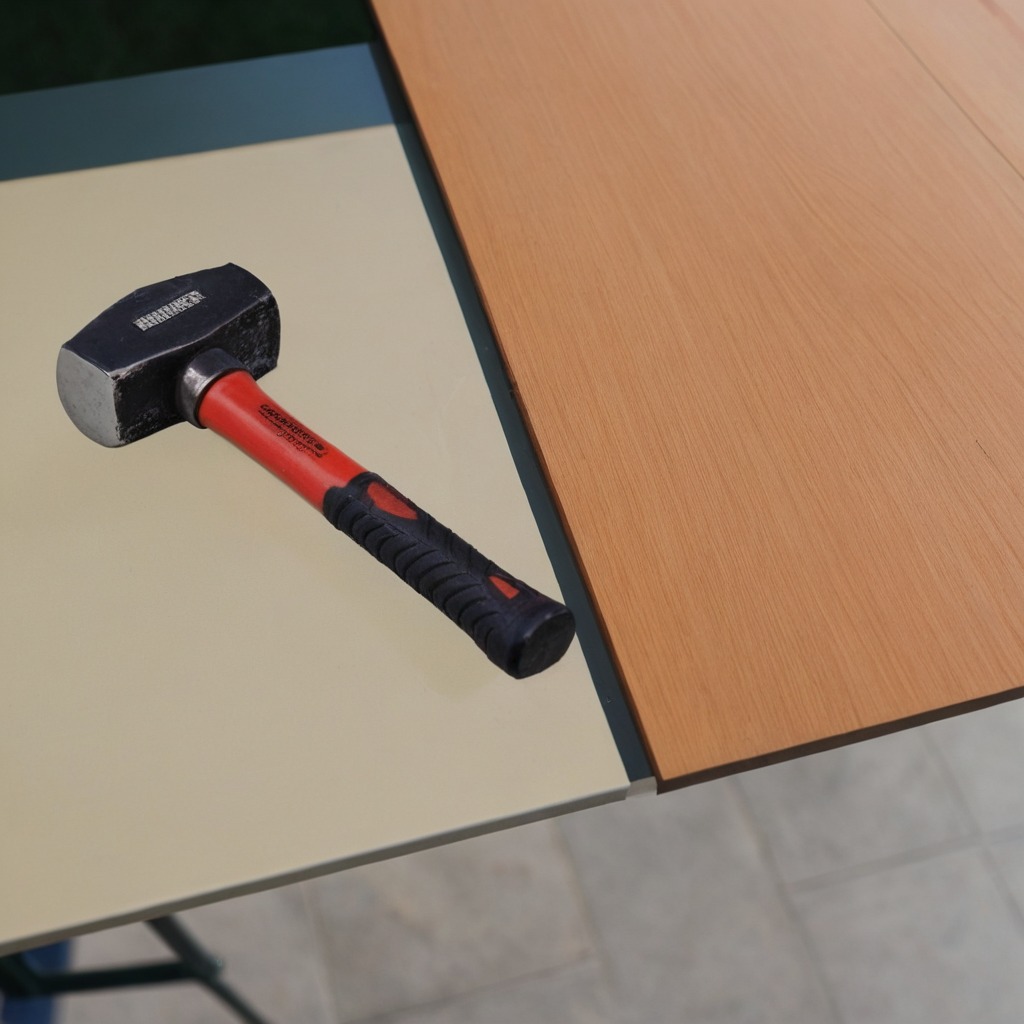
A hammer lies on the table.